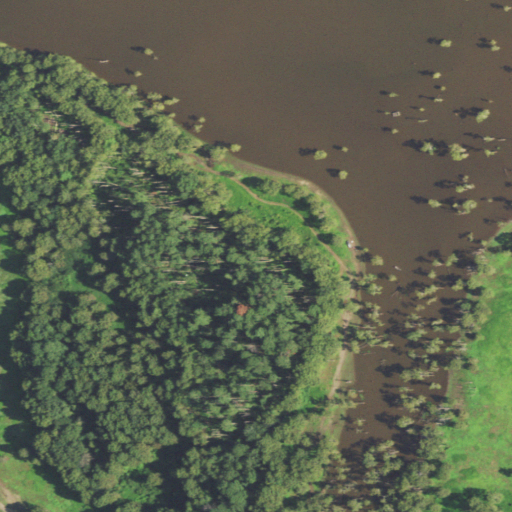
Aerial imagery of island in Louisiana named Crane Island containing open water, evergreen forest, woody wetlands, herbaceous wetlands, grassland, and deciduous forest